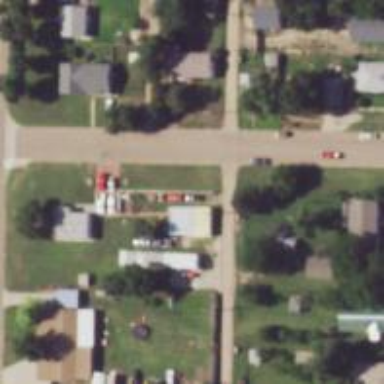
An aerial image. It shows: Alleyway designated as service road.